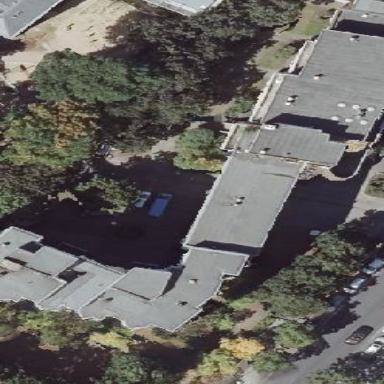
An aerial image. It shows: Residential building.